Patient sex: F
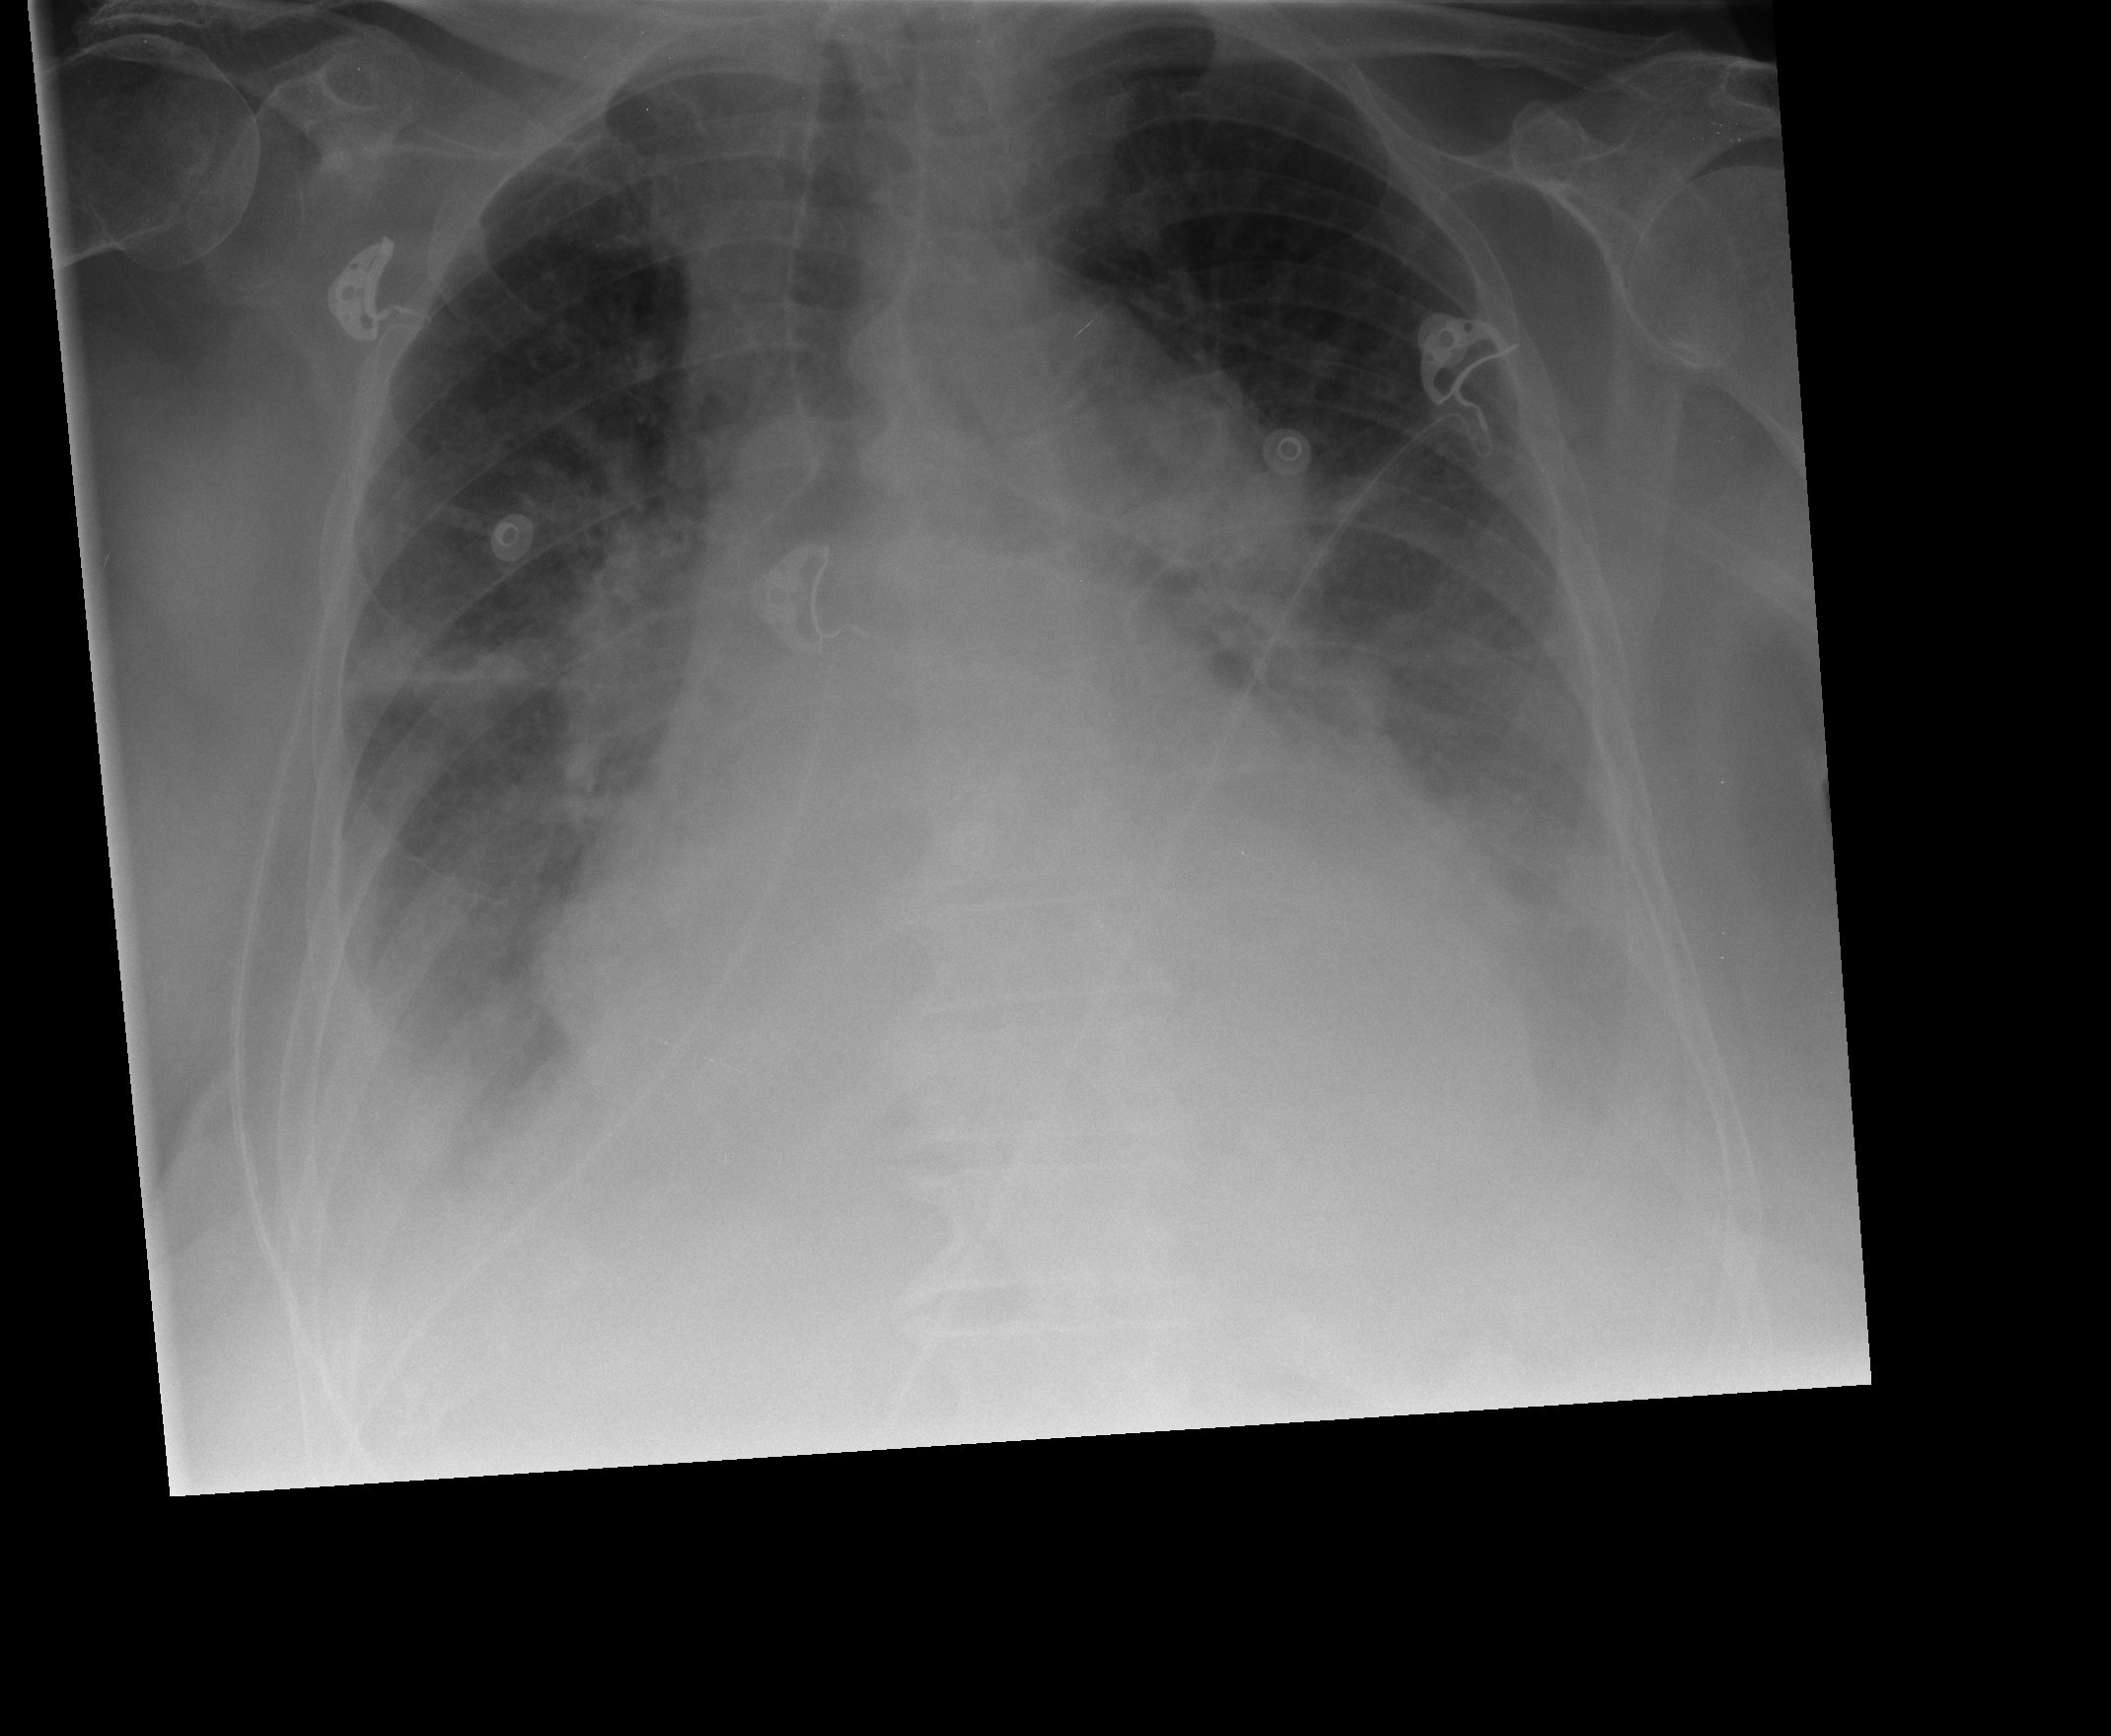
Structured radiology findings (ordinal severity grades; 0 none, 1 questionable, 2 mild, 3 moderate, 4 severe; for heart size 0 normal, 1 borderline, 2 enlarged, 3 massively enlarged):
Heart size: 3
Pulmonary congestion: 3
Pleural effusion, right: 2
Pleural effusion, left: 3
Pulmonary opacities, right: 0
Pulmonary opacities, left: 0
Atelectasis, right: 3
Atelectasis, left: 3